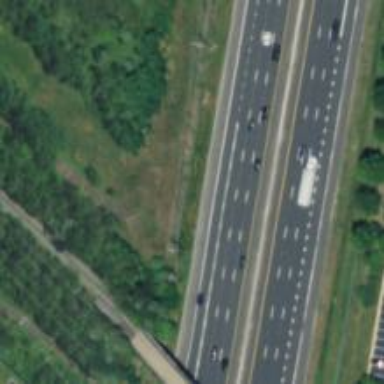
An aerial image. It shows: Motorway junction.